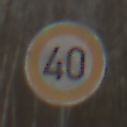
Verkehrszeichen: Geschwindigkeit40
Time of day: MorningAfternoon
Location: Outdoor (Nature)
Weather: PartlyCloudy
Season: Winter
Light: Natural